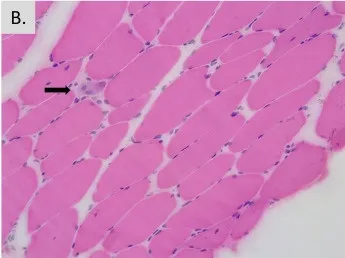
Histopathology from muscle biopsy at time of initial diagnosis. B; Haematoxylin and eosin stain demonstrating a basophilic regenerating fibre (arrow).
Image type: pathology (h&e)